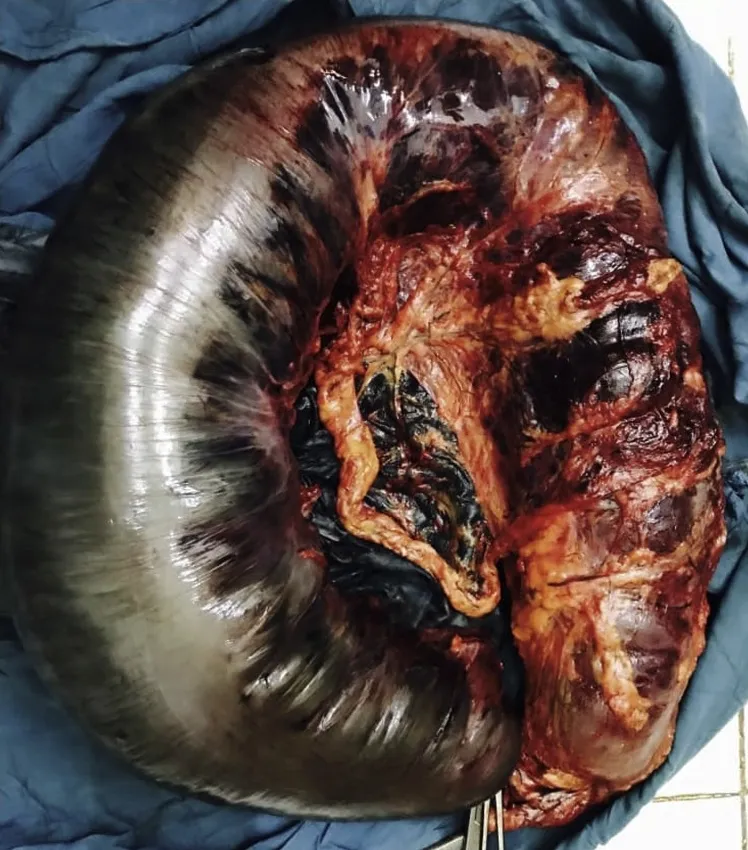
Resected Transverse Colon.
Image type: medical_photograph (other_medical_photograph)